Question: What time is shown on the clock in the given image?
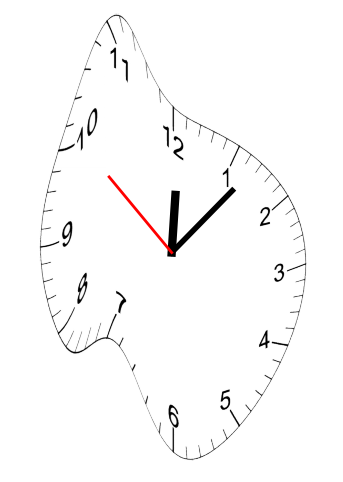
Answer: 12:06:51